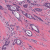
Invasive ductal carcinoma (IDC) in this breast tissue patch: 1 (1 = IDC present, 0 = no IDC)